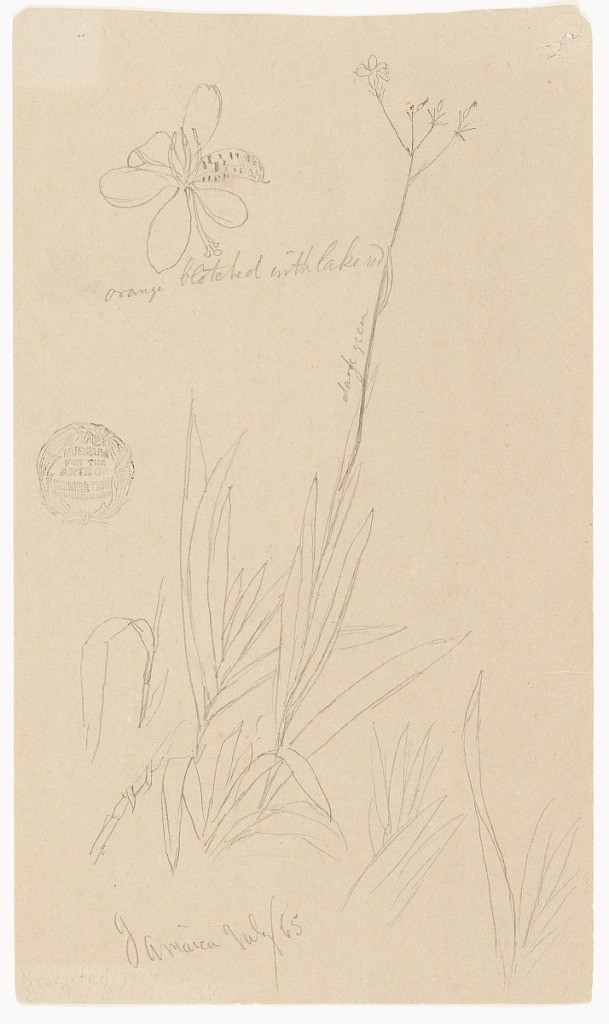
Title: Botanical Sketch, Jamaica
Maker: Frederic Edwin Church, American, 1826–1900
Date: July 1865
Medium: Graphite on gray wove paper
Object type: Drawing
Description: Botanical sketch of a plant in Jamaica with long leaves at its base, a long narrow stem, and flowers at its top. Other sketches of leaves visible in lower portion of composition. At upper left, a detail of one of the plant's flowers is visible.